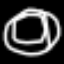
Label: donut